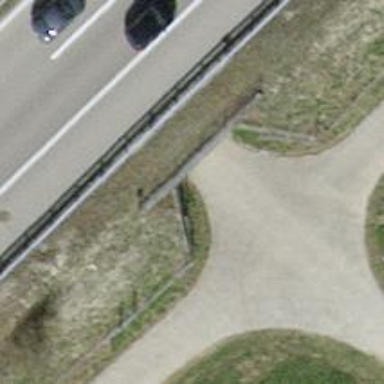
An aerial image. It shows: Concrete track passing through tunnel. The track type is grade2.